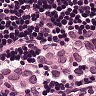
Metastatic tissue present: yes